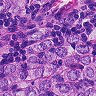
Metastatic tissue present: yes